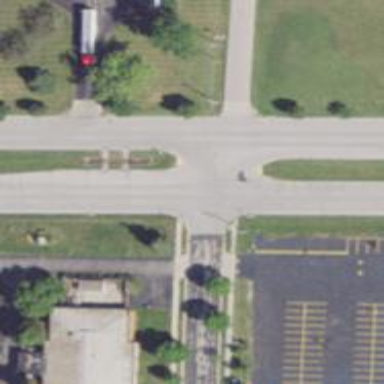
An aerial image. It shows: Unmarked crossing on the road.